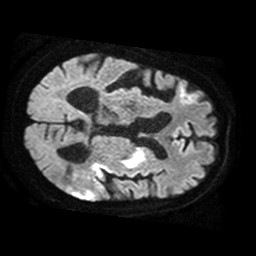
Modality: TRACE
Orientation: axial
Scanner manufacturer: philips
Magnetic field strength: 1.5 T
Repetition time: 3.681 s
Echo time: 0.09411 s